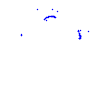
Particle: proton